Aerial crown-view tile of a tropical tree (Barro Colorado Island, Panama), acquired 20250512:
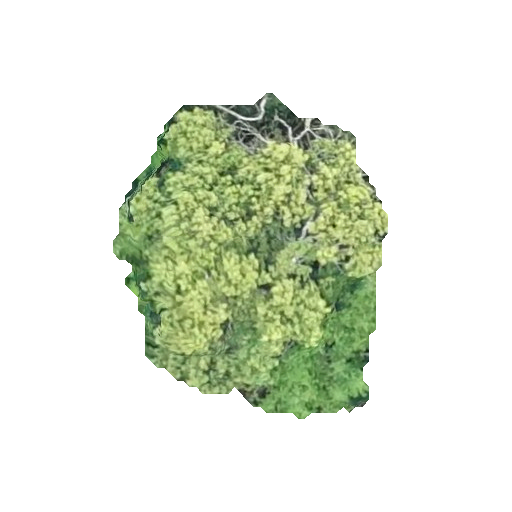
Species: Aiouea montana
GBIF accepted scientific name: Aiouea montana
Crown area: 96.357 m²